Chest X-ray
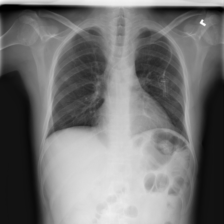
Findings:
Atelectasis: negative
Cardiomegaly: negative
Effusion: negative
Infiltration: positive
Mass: negative
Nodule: negative
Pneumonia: negative
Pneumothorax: negative
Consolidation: negative
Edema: negative
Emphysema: negative
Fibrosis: negative
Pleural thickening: negative
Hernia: negative